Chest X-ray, PA view. Patient: 30 years old, sex M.
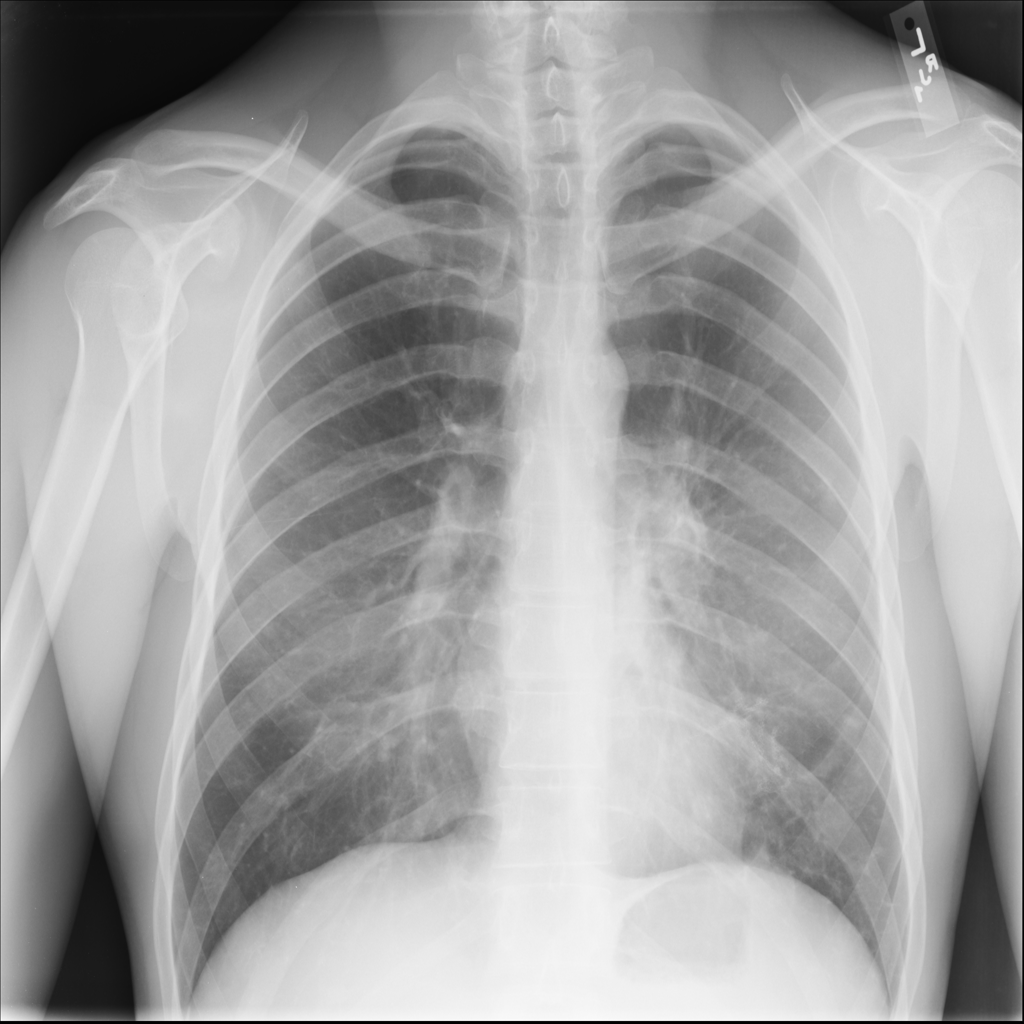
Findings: No Finding